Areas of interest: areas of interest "Agricultural and Sideline Products Market"
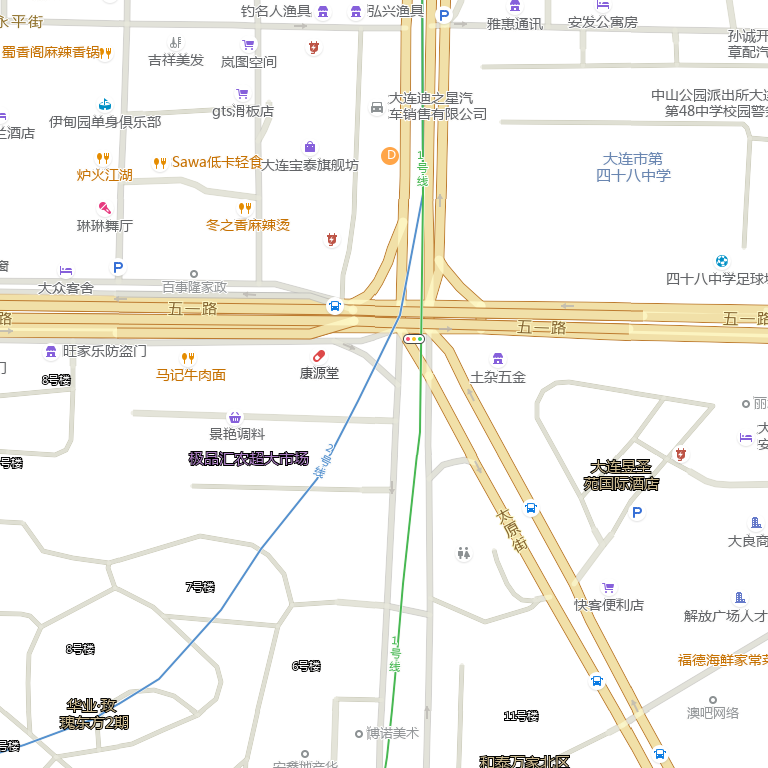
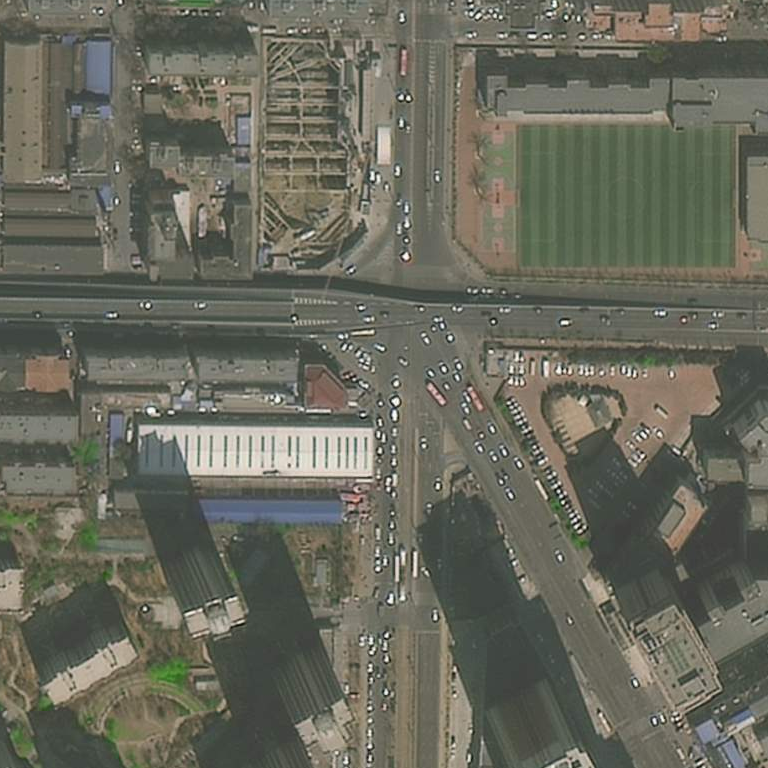